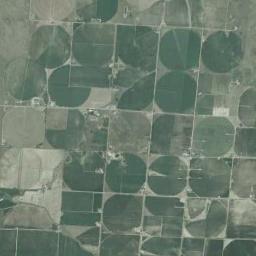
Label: circular_farmland